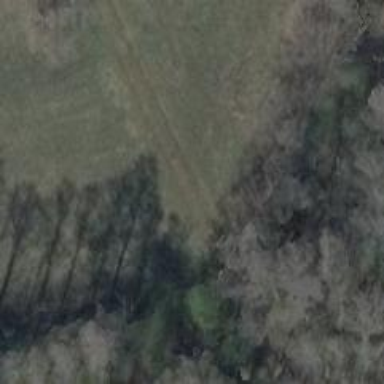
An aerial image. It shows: Track road with grass surface.